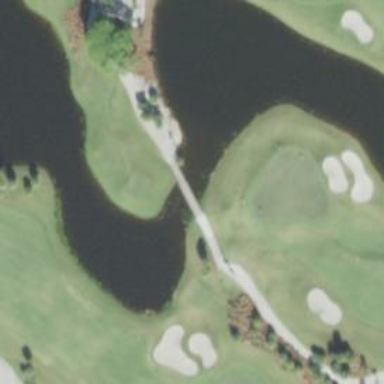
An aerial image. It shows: Path used for both walking and golf.